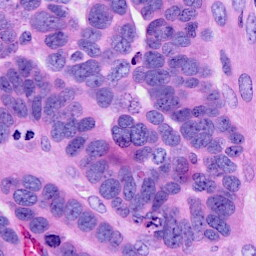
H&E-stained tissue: Ovarian